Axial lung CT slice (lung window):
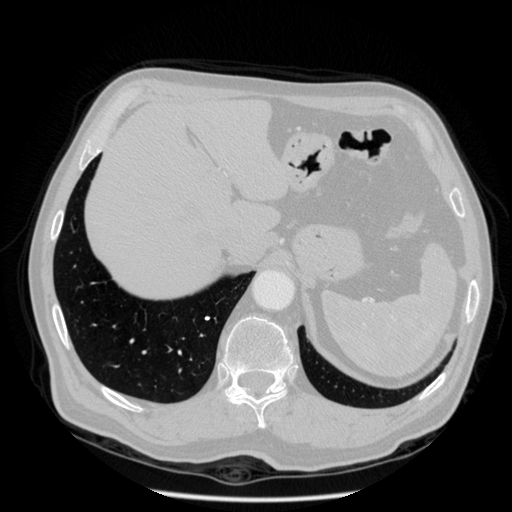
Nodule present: no